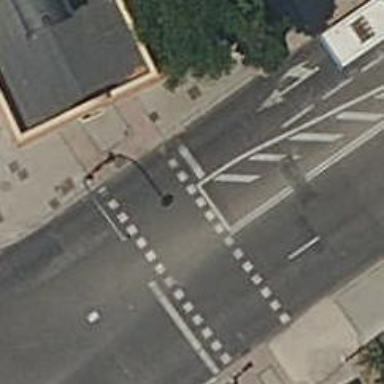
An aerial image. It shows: Road with traffic signals and zebra crossing with traffic signals.